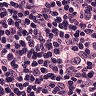
Metastatic tissue present: yes